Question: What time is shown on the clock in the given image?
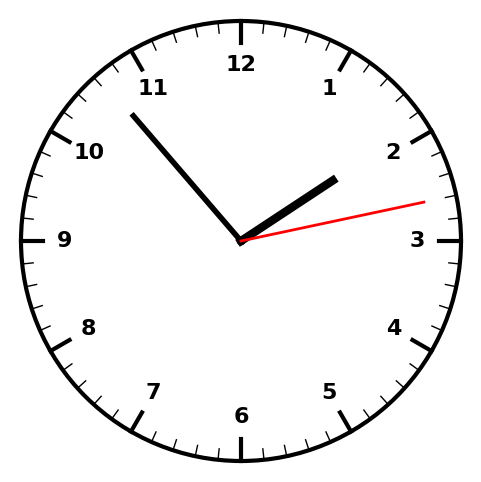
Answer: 01:53:13